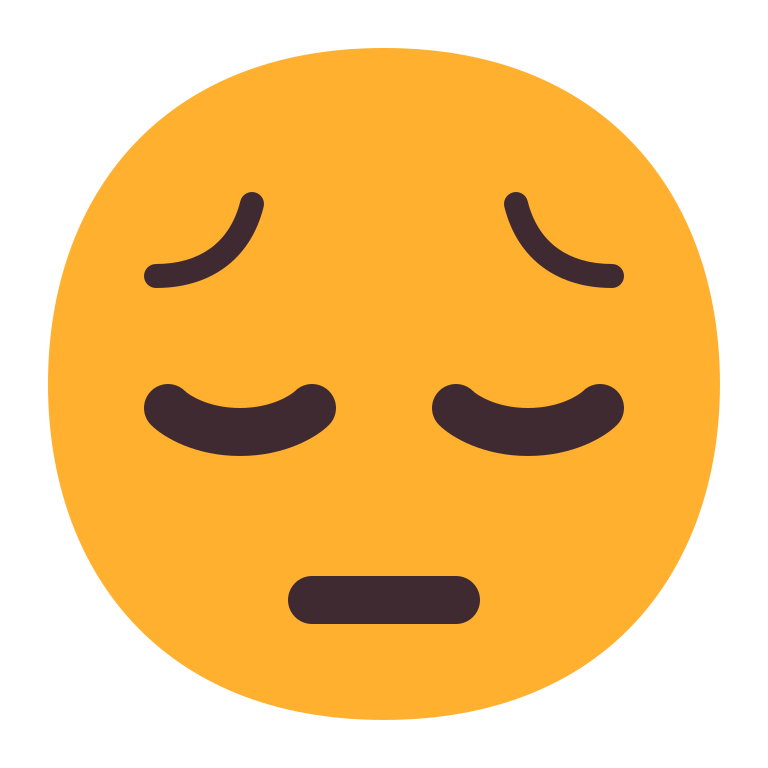
pensive face flat